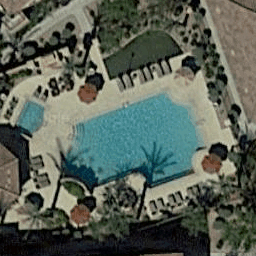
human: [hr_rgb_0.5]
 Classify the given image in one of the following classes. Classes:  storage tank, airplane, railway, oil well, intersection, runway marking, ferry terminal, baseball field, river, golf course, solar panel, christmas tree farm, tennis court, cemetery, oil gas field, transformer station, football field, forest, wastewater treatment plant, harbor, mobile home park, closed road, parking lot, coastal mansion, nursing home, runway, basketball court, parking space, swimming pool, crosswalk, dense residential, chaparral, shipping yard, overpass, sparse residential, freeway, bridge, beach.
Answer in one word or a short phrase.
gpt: swimming pool